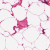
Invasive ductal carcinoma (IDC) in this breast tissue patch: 0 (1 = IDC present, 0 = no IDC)